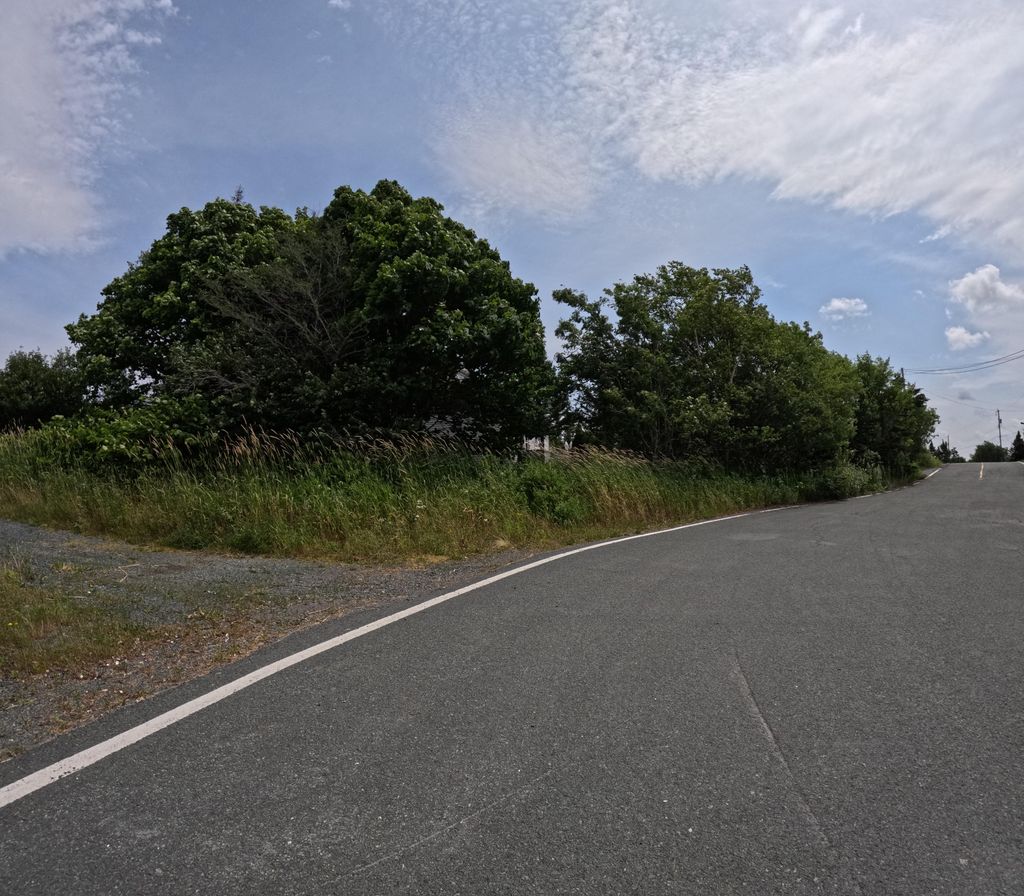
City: st_johns